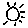
Label: sun